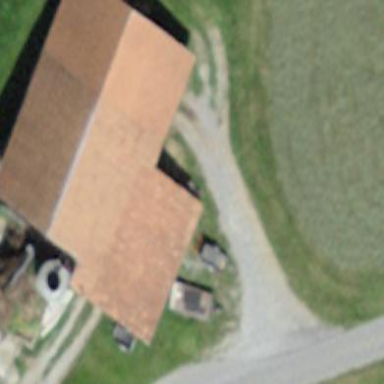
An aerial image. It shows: Barn.